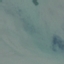
Land use / land cover: SeaLake